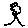
Label: tree